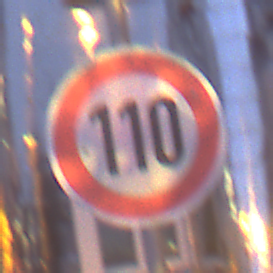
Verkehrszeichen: Geschwindigkeit110
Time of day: Night
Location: Outdoor (Urban)
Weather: PartlyCloudy
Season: NotSpecified
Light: Artificial